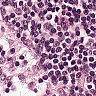
Metastatic tissue present: no